問題: 長方形ABCDの辺AB上に点Eを、辺AD上に点Fを、それぞれAE<BE、AF<DFとなるようにとり、四角形FEGHがひし形（頂点はこの順で反時計回り）となるように点G、Hを定めます。さらに、点Gから直線BCへおろした垂線の足をP、点Hから直線CDへおろした垂線の足ををQとします。長方形ABCDとひし形FRGHの面積の差が16であり、FE＝3、GP＝HQが成立しているとき、長方形ABCDの周長はいくつですか。
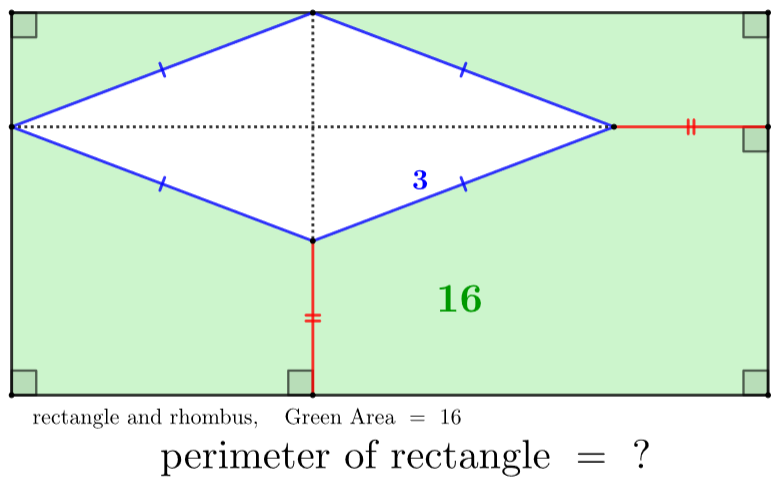
解答: 長方形ABCDの周長をxとする。三角形AEF、四角形BPGE、四角形CQHP、四角形DFHQを適切に組み替えることによって、周長がxである正方形から一辺が3である正方形を除いた図形を作ることができる。この面積が16であるから正方形の面積は25であり、その一辺は5。したがって解答は20。
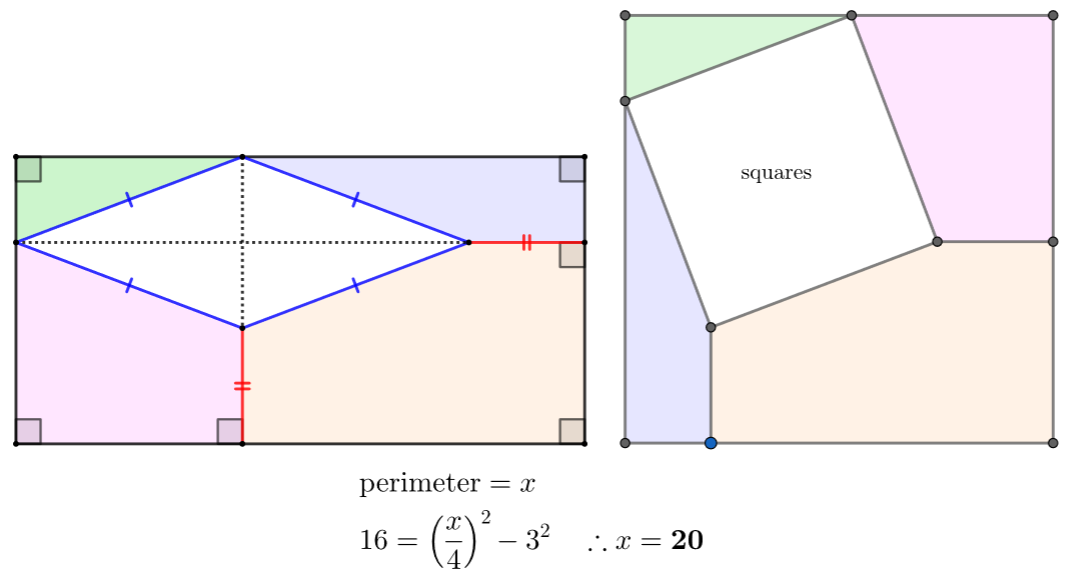
答え: 20
タグ: 等積変形